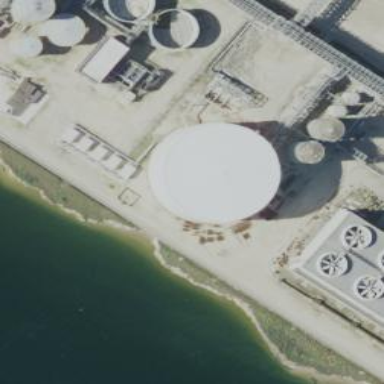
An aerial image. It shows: Storage tank that is man-made.